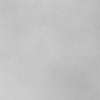
Atmospheric dust classification: dusty